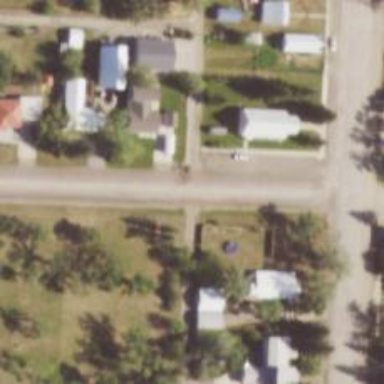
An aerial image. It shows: Alley classified as service road.